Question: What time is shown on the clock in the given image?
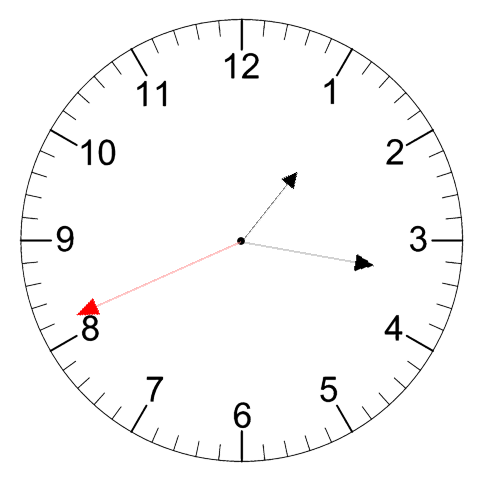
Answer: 01:16:41